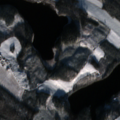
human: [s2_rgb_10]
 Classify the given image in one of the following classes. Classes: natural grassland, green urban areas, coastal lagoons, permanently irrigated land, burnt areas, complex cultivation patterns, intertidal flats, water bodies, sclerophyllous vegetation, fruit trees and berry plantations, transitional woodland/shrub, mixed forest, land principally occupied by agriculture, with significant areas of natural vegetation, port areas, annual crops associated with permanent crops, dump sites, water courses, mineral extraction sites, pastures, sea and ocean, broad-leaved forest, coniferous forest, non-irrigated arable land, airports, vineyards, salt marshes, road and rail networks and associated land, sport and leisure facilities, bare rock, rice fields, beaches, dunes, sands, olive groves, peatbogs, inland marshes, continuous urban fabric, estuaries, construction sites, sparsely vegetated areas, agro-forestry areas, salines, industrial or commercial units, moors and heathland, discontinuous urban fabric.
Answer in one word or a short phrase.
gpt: non-irrigated arable land, mixed forest, transitional woodland/shrub, water bodies